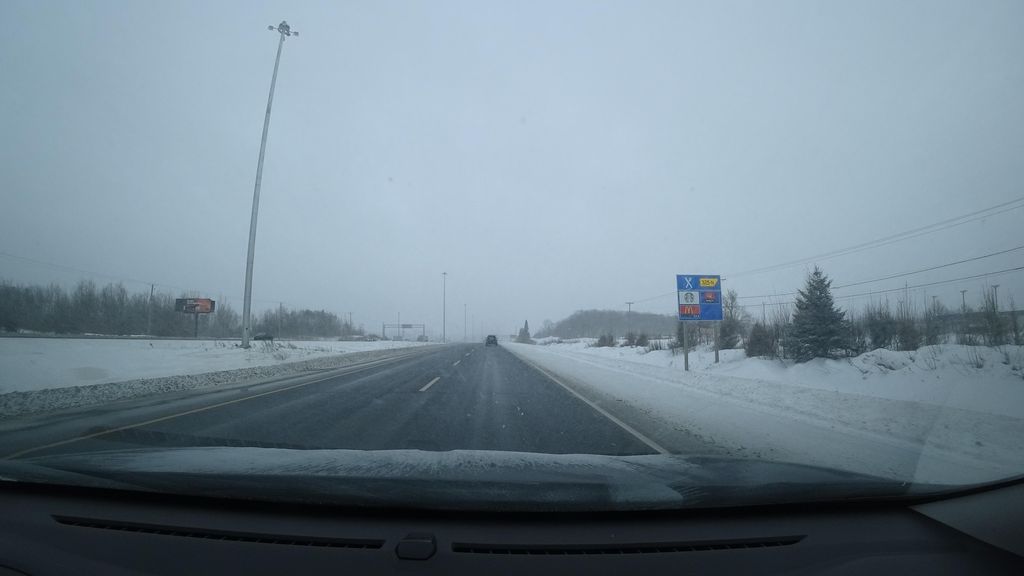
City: quebec_city